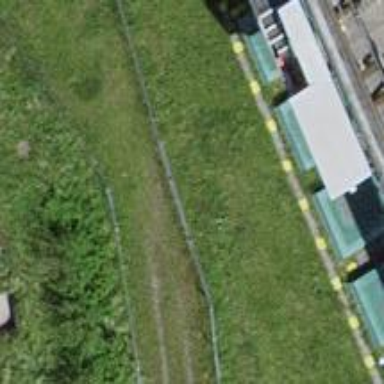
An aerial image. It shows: Railway buffer stop.